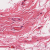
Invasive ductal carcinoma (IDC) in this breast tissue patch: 0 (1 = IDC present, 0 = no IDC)